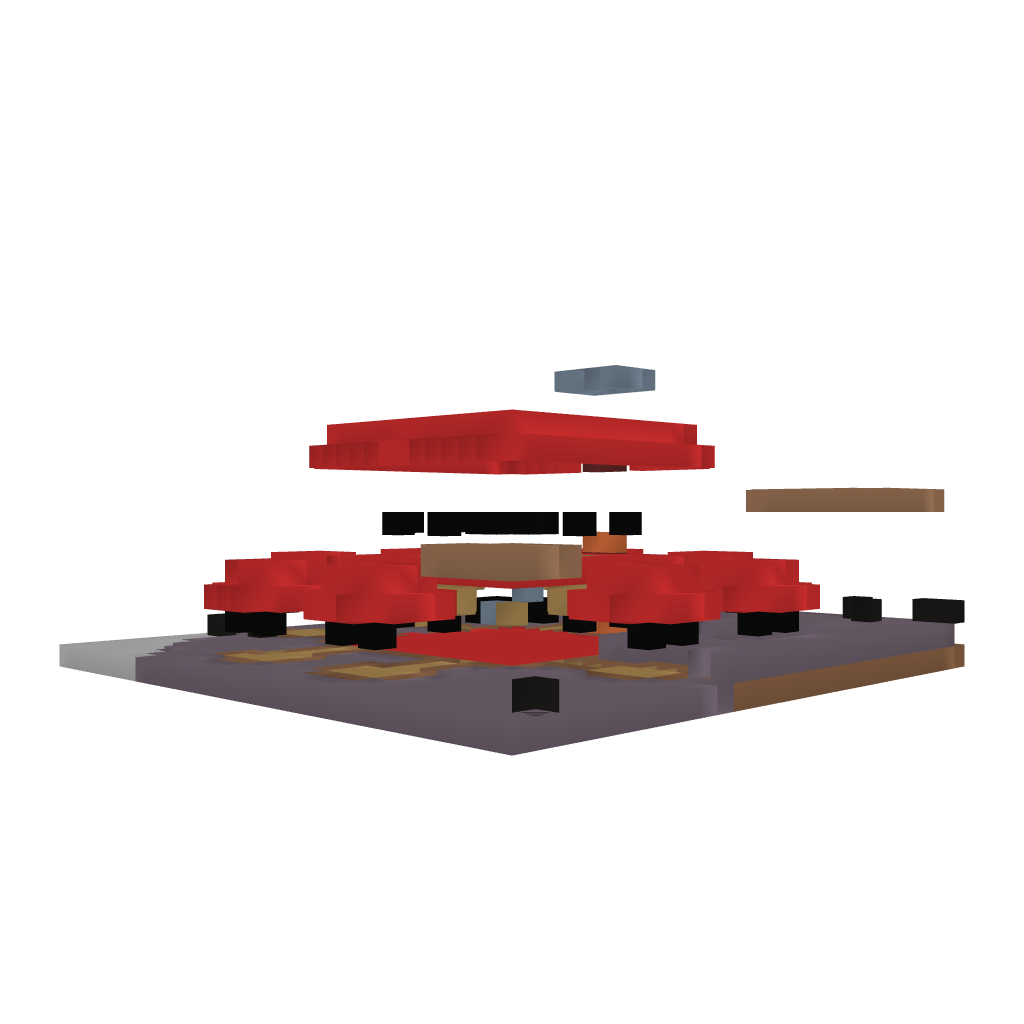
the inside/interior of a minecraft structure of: Mushroom house 2